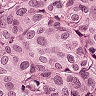
Metastatic tissue present: yes